Aerial crown-view tile of a tropical tree (Barro Colorado Island, Panama), acquired 20250915:
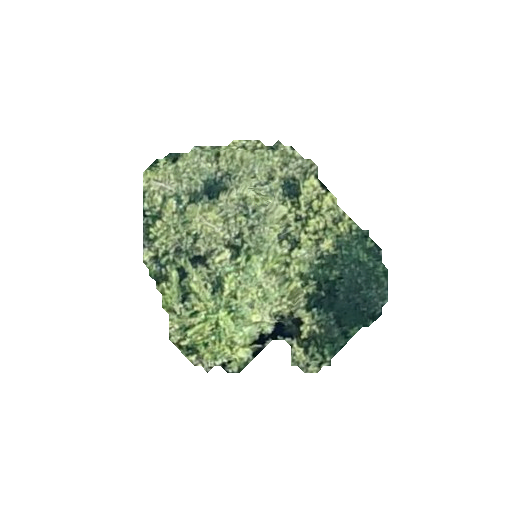
Species: Virola surinamensis
GBIF accepted scientific name: Virola surinamensis
Crown area: 61.208 m²